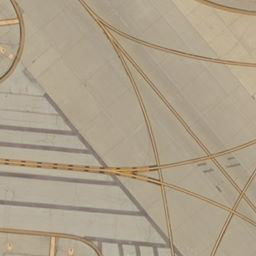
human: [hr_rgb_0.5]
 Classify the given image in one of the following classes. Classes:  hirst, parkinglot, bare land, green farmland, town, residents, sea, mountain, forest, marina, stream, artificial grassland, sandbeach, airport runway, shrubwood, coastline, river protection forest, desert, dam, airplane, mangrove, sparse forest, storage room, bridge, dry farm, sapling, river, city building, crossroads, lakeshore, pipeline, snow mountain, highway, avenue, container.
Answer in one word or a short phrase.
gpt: airport runway